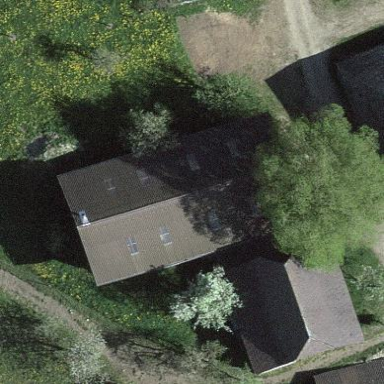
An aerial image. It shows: Shed.